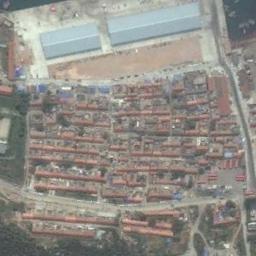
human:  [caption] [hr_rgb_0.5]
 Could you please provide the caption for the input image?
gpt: Plants and roads in an industrial area with open-air items .

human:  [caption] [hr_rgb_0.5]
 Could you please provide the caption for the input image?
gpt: The industrial area has two big blue workshops and lots of small orange workshops .

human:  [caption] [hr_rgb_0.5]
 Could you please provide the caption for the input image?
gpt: Many houses of different shapes are in the industrial area .

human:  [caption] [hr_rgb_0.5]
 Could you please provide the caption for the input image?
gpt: There is a road between the industrial areas .

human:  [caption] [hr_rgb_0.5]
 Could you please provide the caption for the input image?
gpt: There are many red buildings and some green trees on the industrial area .